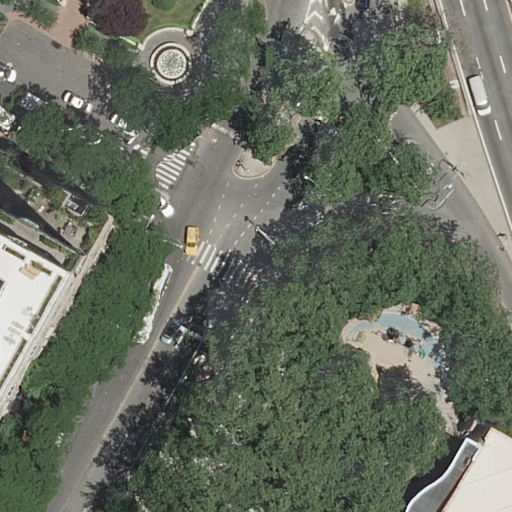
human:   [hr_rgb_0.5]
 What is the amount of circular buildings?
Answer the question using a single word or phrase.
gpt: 0

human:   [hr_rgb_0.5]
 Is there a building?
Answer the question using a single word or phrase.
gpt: yes

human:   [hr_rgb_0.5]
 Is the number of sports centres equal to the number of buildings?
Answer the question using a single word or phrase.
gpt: no

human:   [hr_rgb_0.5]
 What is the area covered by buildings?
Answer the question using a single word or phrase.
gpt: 2048m2

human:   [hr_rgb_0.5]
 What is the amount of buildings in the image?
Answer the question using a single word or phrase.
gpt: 2

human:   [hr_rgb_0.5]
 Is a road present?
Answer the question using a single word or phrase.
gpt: yes

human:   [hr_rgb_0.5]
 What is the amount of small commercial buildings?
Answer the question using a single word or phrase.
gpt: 0

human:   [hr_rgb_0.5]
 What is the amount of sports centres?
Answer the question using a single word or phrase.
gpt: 1

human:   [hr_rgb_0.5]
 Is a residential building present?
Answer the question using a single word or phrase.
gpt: yes

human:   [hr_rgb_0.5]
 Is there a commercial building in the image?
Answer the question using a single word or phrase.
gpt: no

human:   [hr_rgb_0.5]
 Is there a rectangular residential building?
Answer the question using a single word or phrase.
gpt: no

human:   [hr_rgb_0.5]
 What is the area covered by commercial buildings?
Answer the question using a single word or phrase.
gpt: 0m2

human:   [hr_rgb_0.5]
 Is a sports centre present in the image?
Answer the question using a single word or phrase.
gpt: yes

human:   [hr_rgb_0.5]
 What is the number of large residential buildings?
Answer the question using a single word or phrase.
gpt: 1

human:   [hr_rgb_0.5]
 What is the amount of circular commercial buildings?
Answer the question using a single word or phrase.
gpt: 0

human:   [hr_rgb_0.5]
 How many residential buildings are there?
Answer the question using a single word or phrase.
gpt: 2

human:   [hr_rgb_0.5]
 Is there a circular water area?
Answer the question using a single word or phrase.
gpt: no

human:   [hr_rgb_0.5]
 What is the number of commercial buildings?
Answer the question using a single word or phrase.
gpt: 0

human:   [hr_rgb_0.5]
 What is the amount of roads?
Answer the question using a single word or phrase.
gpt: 14

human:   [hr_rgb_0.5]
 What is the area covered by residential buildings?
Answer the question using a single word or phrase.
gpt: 2048m2

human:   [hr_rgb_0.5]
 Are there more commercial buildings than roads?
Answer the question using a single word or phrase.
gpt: no

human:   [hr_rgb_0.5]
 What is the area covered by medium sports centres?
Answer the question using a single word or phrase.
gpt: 228m2

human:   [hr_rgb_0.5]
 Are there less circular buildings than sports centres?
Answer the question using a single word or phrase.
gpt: yes

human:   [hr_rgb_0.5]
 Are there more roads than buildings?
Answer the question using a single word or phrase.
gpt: yes

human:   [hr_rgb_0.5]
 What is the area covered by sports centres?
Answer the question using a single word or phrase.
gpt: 228m2

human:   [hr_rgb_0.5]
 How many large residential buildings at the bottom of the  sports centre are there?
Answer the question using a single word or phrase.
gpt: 0

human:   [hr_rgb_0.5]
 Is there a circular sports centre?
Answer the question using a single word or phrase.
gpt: no

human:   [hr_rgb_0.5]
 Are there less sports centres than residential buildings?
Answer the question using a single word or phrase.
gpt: yes

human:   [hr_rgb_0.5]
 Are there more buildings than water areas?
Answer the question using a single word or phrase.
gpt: yes

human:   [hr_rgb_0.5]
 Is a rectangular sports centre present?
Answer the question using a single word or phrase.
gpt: no

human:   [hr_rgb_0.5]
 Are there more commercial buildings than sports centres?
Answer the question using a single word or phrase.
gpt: no

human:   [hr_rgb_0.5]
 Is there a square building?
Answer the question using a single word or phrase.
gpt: no

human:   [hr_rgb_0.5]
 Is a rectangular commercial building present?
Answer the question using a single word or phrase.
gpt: no

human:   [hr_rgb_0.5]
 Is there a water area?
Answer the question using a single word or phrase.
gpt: no

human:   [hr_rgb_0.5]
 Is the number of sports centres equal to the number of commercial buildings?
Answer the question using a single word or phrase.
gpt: no

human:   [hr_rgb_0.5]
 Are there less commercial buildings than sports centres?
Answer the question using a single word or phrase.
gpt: yes

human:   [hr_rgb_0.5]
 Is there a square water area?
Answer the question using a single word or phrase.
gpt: no

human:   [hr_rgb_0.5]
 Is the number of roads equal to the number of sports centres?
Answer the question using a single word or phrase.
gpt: no

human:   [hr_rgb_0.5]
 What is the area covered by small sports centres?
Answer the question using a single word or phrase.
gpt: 0m2

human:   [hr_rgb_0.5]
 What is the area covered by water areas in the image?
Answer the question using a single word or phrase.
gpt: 0m2

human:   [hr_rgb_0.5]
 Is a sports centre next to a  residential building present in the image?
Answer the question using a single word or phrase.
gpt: yes

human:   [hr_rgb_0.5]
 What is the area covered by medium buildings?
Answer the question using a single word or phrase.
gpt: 228m2

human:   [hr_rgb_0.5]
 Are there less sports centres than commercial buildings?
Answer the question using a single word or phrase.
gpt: no

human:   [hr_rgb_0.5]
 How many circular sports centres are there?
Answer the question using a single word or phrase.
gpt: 0

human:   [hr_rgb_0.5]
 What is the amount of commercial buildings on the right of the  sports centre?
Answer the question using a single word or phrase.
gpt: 0

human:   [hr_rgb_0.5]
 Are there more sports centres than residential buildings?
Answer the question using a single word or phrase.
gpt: no

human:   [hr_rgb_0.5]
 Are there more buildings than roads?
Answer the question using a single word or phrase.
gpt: no

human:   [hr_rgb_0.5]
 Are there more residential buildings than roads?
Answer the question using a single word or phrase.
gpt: no

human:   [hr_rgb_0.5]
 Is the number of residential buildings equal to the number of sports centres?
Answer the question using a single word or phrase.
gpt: no

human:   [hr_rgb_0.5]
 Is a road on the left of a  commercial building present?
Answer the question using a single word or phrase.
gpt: no

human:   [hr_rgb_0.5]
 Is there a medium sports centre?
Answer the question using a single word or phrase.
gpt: yes

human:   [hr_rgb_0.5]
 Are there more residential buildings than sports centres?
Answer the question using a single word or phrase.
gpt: yes

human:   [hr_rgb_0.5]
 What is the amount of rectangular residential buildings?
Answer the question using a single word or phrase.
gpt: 0

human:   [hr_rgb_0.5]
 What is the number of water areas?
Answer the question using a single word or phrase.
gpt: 0

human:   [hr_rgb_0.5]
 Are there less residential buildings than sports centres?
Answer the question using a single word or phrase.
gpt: no

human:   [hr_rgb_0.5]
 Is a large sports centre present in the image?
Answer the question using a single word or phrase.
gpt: no

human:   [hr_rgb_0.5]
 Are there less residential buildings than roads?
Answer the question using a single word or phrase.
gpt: yes

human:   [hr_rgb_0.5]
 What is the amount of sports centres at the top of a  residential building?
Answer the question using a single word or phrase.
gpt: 0

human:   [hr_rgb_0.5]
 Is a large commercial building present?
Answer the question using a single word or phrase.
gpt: no

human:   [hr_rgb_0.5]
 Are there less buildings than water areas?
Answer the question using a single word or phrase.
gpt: no

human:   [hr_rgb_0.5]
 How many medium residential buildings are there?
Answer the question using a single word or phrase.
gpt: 1

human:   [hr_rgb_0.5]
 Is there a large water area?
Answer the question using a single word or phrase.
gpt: no

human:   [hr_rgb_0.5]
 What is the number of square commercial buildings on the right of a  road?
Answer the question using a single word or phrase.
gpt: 0

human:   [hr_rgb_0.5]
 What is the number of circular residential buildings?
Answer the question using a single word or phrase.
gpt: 0